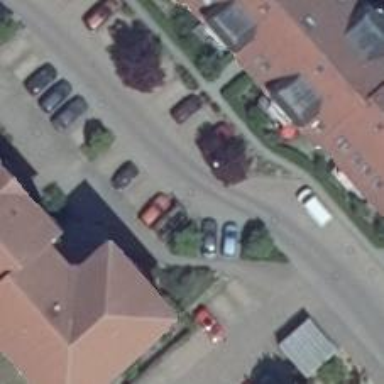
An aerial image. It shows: Residential road with diagonal parking lanes on both sides.